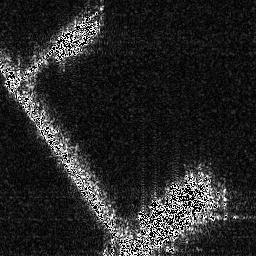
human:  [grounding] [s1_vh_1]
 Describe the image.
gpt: In the satellite image, there is  <ref>1 large ship </ref> <box>[[19, 6, 40, 23, 0]]</box> located at top,  <ref>1 large ship </ref> <box>[[53, 64, 83, 87, 0]]</box> located at bottom.